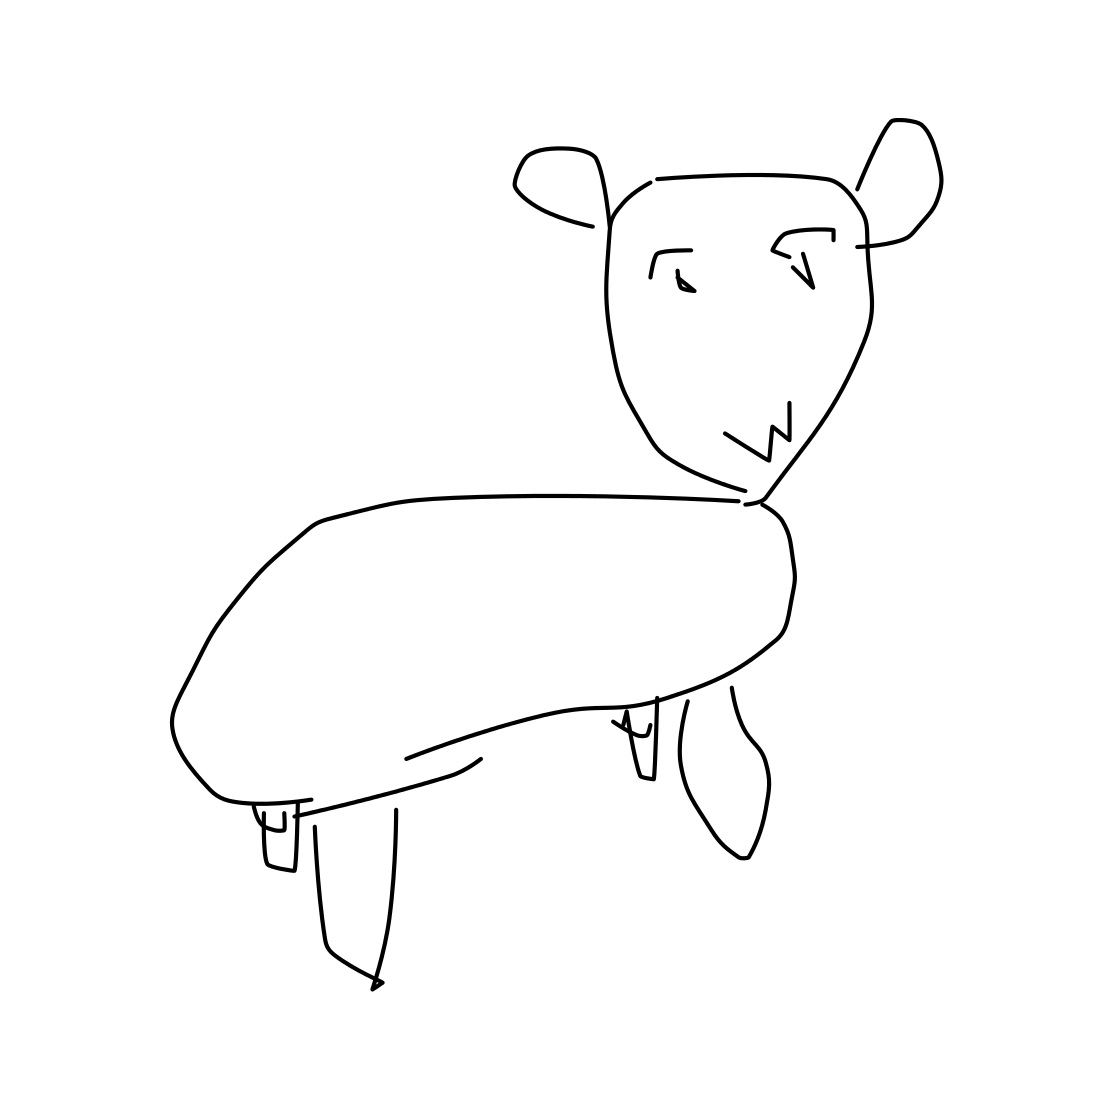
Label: sheep